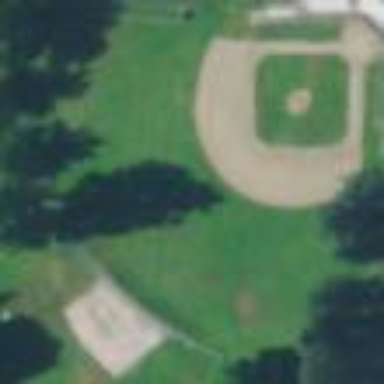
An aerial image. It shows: Baseball pitch for leisure land activities.